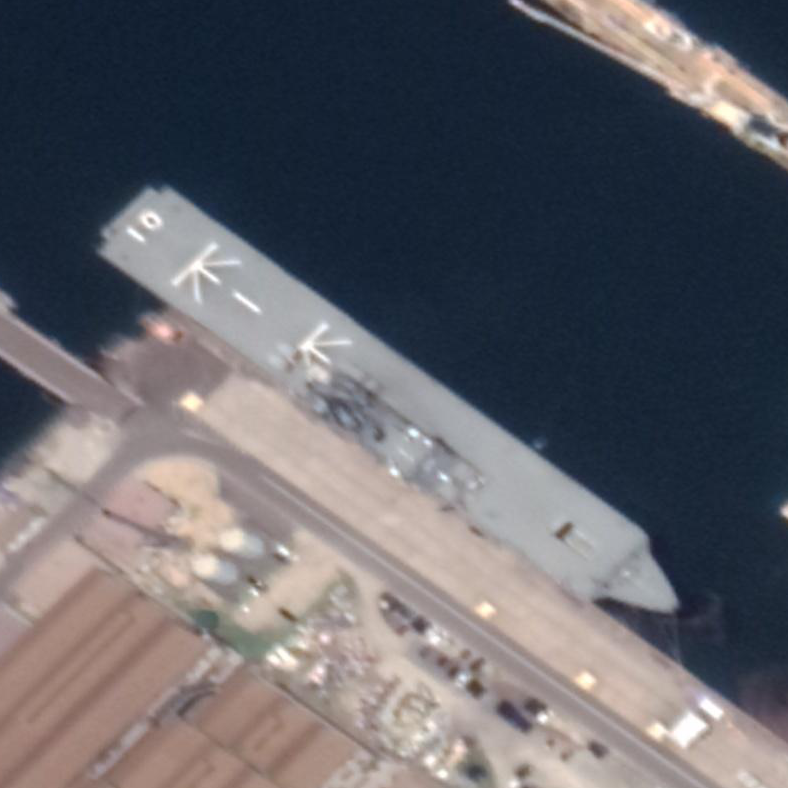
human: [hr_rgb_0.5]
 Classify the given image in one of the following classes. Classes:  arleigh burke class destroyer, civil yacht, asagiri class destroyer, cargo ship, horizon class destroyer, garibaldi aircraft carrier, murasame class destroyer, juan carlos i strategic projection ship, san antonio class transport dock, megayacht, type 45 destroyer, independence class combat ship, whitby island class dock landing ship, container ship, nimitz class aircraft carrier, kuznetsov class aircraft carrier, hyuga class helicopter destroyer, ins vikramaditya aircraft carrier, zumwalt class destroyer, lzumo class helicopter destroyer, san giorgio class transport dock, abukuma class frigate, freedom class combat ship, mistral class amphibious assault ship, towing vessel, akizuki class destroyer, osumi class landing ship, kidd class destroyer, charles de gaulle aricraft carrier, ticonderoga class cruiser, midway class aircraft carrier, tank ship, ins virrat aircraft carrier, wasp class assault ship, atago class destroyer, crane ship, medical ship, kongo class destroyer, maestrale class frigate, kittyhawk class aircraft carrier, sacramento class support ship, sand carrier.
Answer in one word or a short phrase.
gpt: Osumi class landing ship